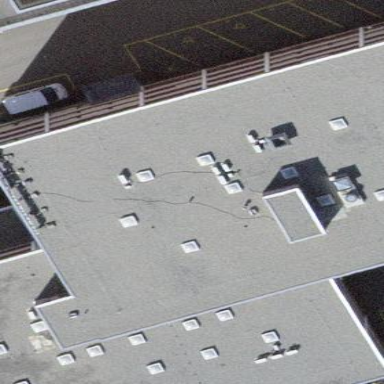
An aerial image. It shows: Commercial building.